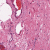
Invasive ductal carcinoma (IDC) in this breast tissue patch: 0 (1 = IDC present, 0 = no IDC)